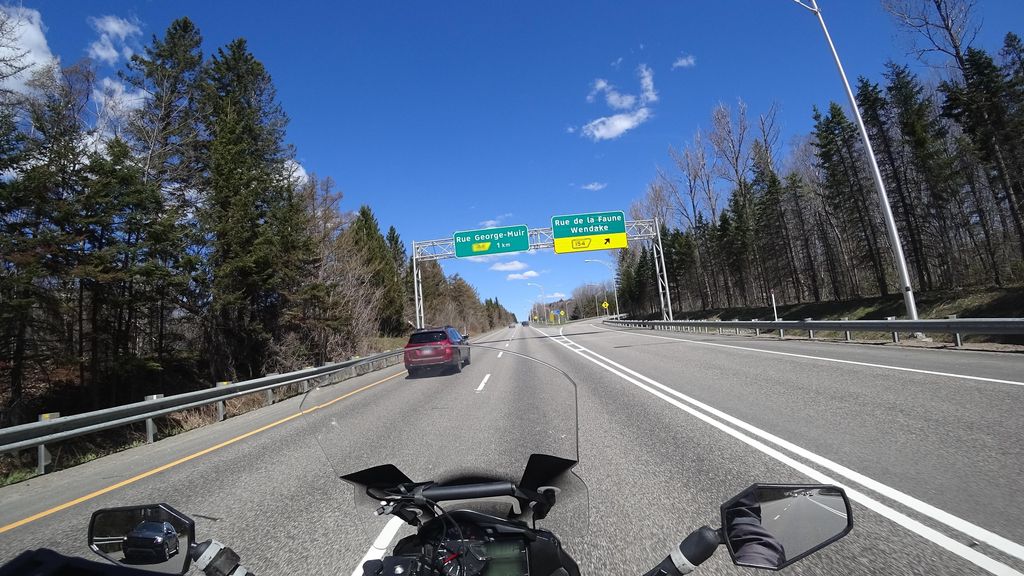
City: quebec_city